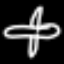
Label: airplane